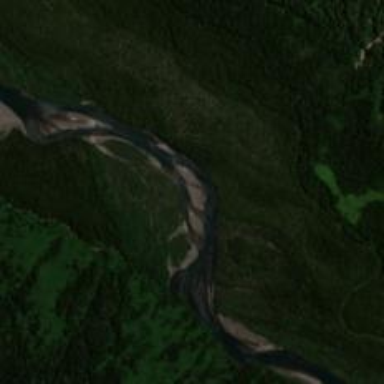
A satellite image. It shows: Beautiful view of river.